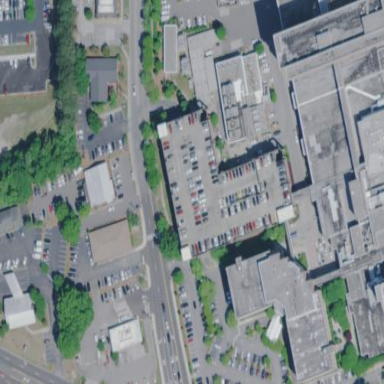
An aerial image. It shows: Multi-storey parking building.